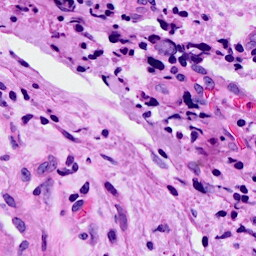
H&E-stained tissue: Breast